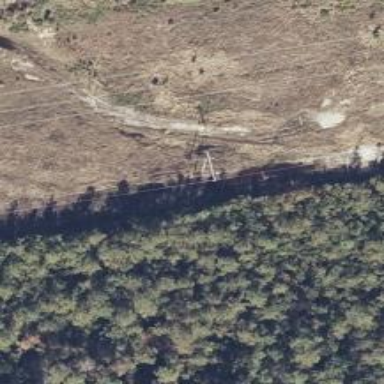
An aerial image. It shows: H-frame power tower with distinctive design.